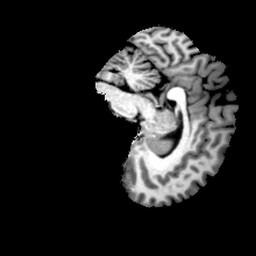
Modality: T1w
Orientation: sagittal
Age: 21
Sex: female
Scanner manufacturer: philips
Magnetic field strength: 3 T
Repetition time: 0.0082 s
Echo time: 0.0037 s